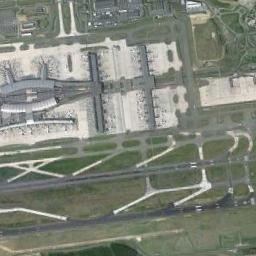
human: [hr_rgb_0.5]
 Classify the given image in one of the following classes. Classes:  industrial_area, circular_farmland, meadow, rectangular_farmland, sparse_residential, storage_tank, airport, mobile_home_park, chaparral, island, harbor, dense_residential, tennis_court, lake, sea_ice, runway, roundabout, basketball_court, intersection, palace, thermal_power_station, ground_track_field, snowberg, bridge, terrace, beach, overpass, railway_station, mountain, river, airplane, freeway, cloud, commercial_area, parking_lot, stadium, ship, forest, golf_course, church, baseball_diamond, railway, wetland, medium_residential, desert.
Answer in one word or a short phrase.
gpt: airport